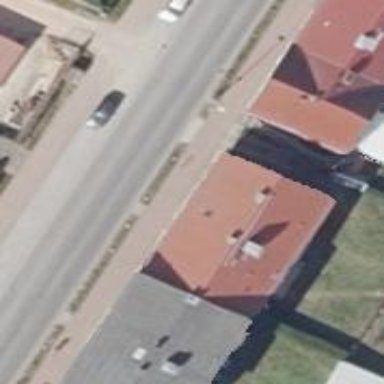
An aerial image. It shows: View of apartment building.